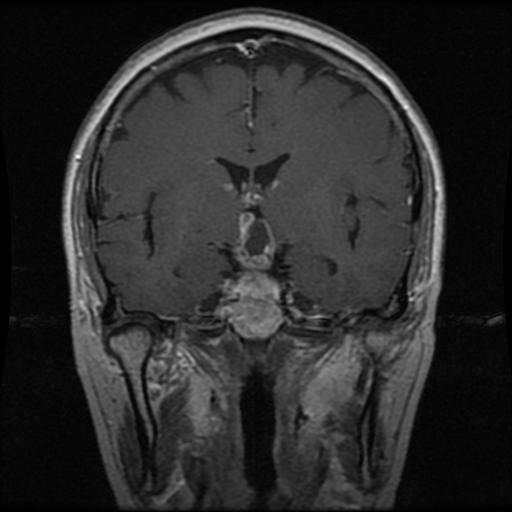
Label: pituitary